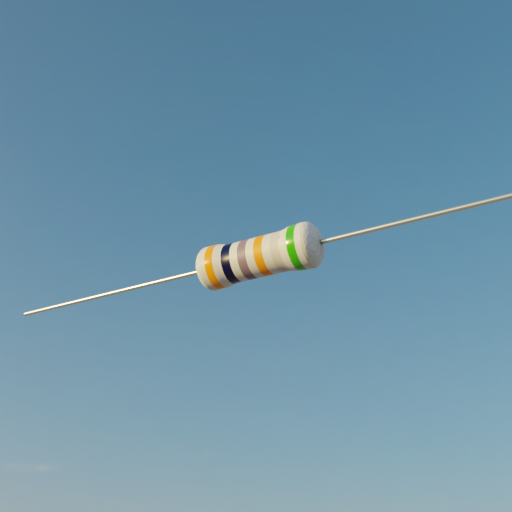
Resistor colour bands (in order): orange, black, gray, orange, silver, green